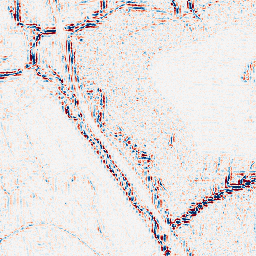
Category: wavelet
Decomposition family: wavelet_reverse_biorthogonal
Decomposition parameters: wavelet: rbio1.3
level: 2
Upsampling method: quintic
Upsampling parameters: scale: 4
Upsampling scale: 4